Field crop: maize
Growth stage: 2
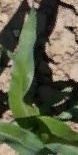
Species: maize